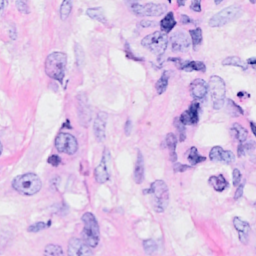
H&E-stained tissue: Breast